Question: So I'm brainstorming right now and would like to hear your thoughts on this.
So you know the news app, pulse?

As you can see it pulls thumbnails from virtually any news source.
I'm curious as to how they gather the title and image from various sources since their RSS feeds will always vary.
I was thinking, for each article in the RSS feed, I would just iterate over its content until I find a 'preg_match' for an image source.
Is that the best way to generically determine the image?
..How about the title?
:)
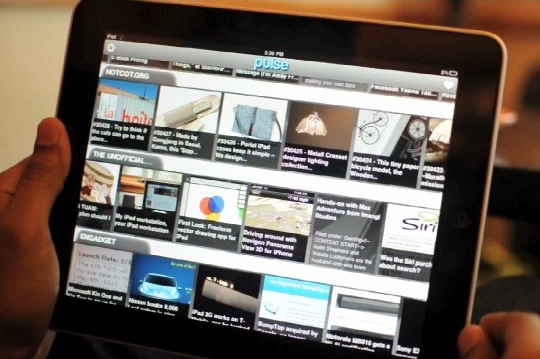
Answer: The titles is obviously from the RSS. Look at any rss feeds for their title tags.
Probably the only tricky part is the thumbnail. However some RSS feeds like Engadget <URL>;
has image associate with each article (under the CDATA of the description tag) which can be easily regex match.